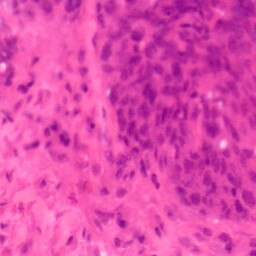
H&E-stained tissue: Colon